Question: I need to find the row containing the most ones in this specific table.
the table looks like that and my output is shown just above the given table.

I am yet unfamiliar with sql so maybe it is easy to solve but I didn't get any solution so far.
Is there a way to say please search for a specific value and sum the found values up and the output should be given in an extra column?
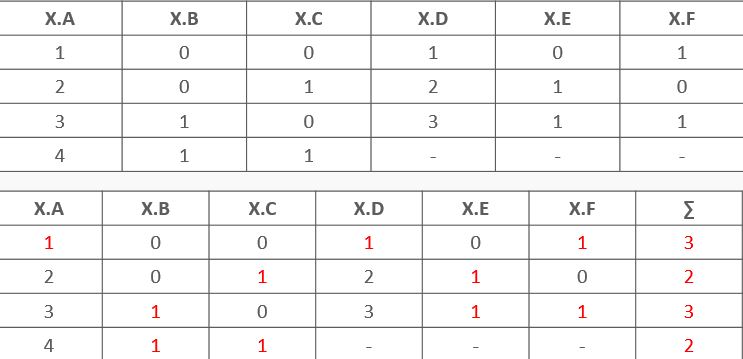
Answer: looks pretty basic stuff ... hope this helps :
'''
SELECT X.*,
CASE WHEN X.A=1 THEN 1 ELSE 0 END +
CASE WHEN X.B=1 THEN 1 ELSE 0 END +
CASE WHEN X.C=1 THEN 1 ELSE 0 END +
CASE WHEN X.D=1 THEN 1 ELSE 0 END +
CASE WHEN X.E=1 THEN 1 ELSE 0 END +
CASE WHEN X.F=1 THEN 1 ELSE 0 END AS SUM_ONES
FROM X;
'''